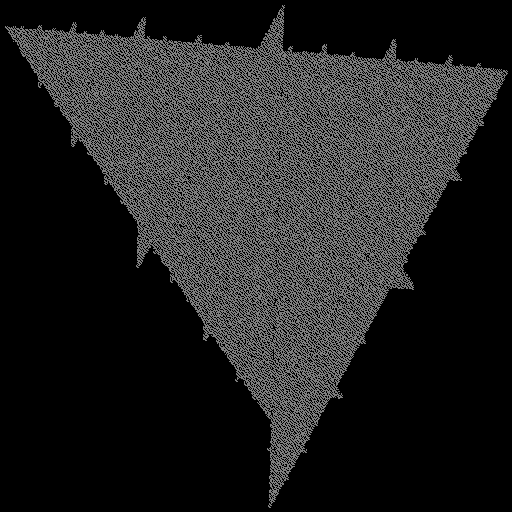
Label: a1